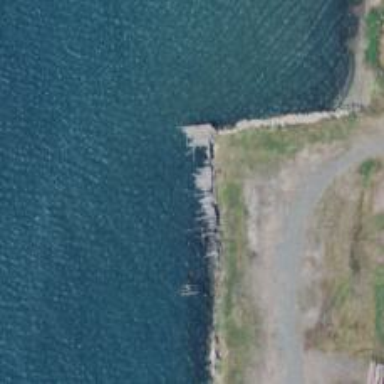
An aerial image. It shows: Pier that is in ruins.